Question: We're looking at the indexes of a few tables in mySQL and noticed something. There are several indexes that contain the 'type' field, but some of them have a number in parentheses after the field name, while others don't.

For example, the index for keyname 'node_status_type' includes 'type' in the list of fields, but there is no number. 'node_title_type', on the other hand, includes 'type (4)'. What does the '(4)' mean?
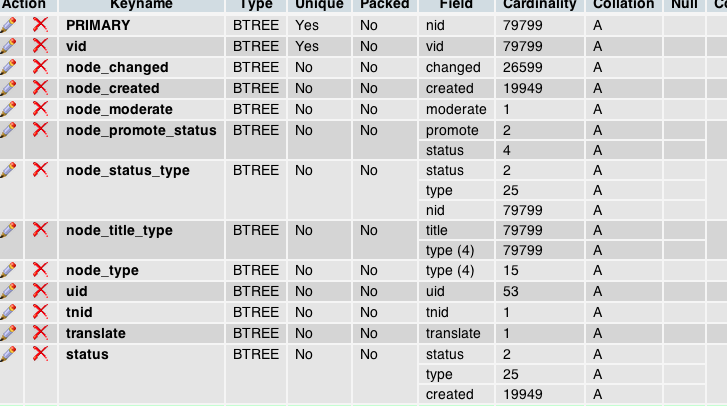
Answer: That means it is indexing the first '(X)' number of characters/bytes in the field.
It is actually good practice to use column index prefixes in any cases where the data will be unique (or distinguishable for your purposes) within the first X characters/bytes. It keeps index sizes down.
Check the documentation for more information with regards to prefix index usage on different field data types.
<URL>